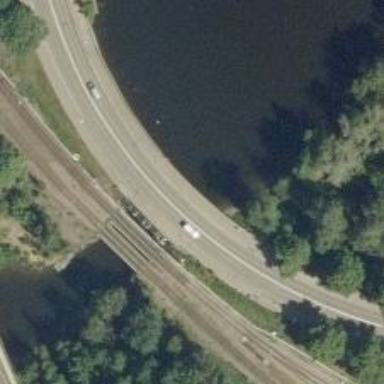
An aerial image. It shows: Bridge over cycleway.